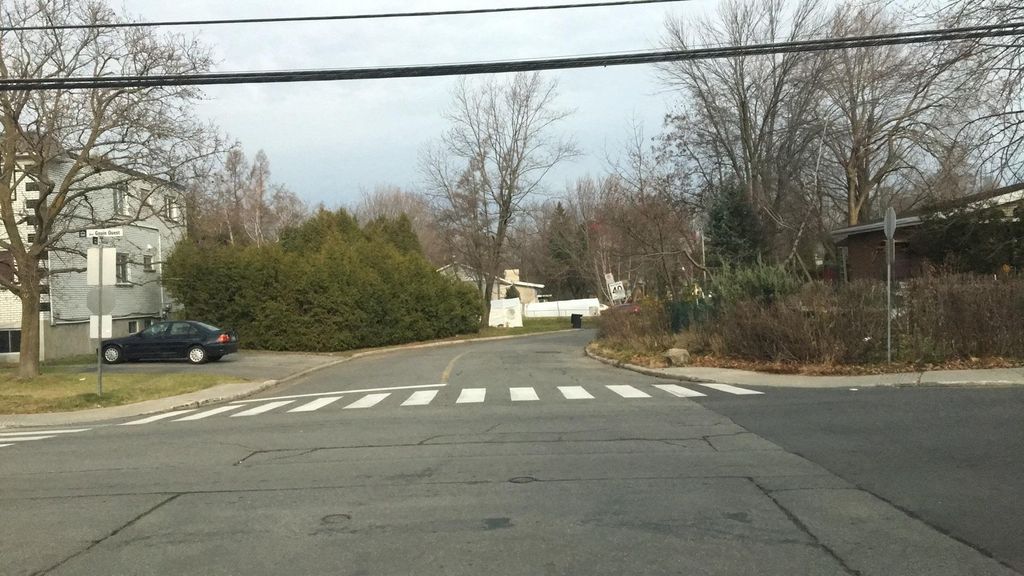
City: montreal